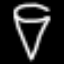
Label: diamond